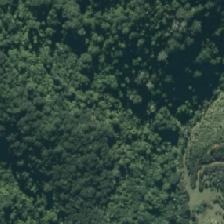
Land cover: indigenous_forest